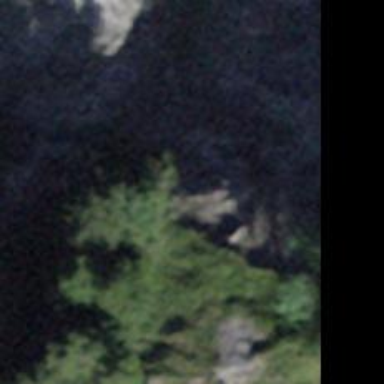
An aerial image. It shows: Cliff in nature.